Question: Here is my directory to my server (permissions are good):
'''
string ServerPath = ("\\servername\Public\Intranet2007Docs");
'''
Here I am accessing it:
'''
DirectoryInfo directory = new DirectoryInfo(Server.MapPath(ServerPath));
'''
And here is the error:

Any help would be great. I don't understand why it won't map the path to the UNC.
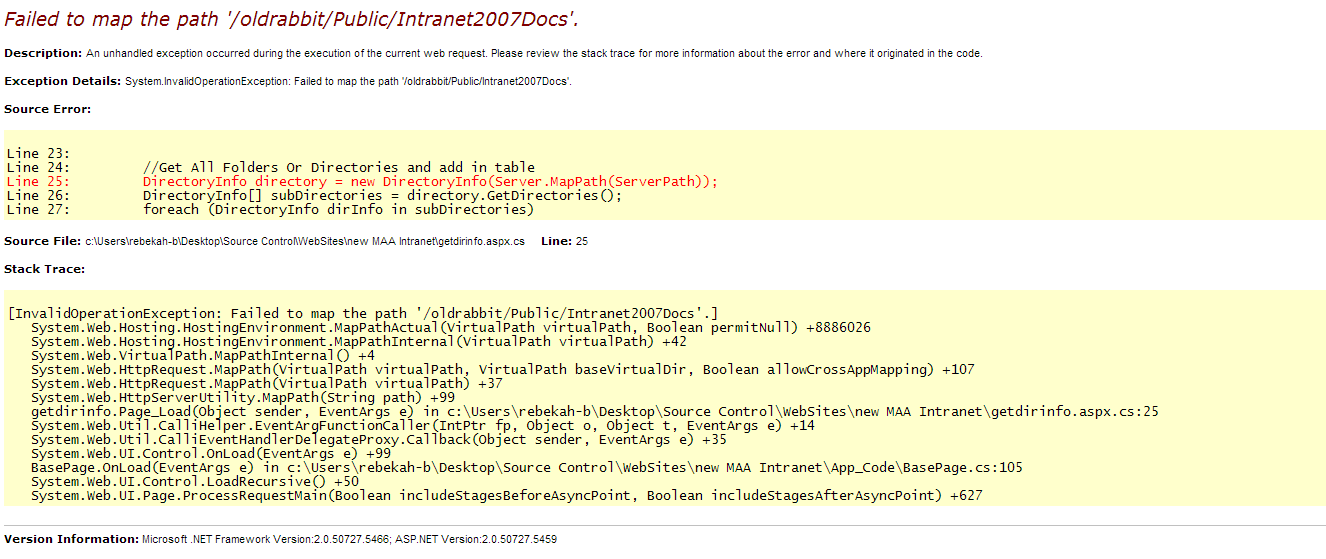
Answer: Try not using the server.MapPath:
'''
DirectoryInfo directory = new DirectoryInfo("\\servername\Public\Intranet2007Docs");
'''